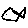
Label: fish